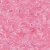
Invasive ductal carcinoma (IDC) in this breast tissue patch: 0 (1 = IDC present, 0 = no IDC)